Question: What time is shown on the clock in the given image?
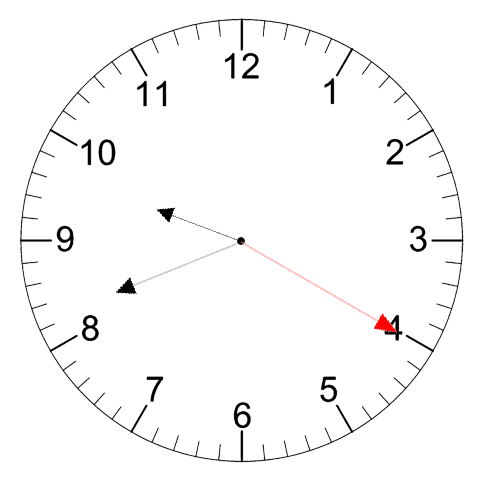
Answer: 09:41:20